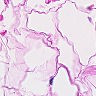
Metastatic tissue present: no